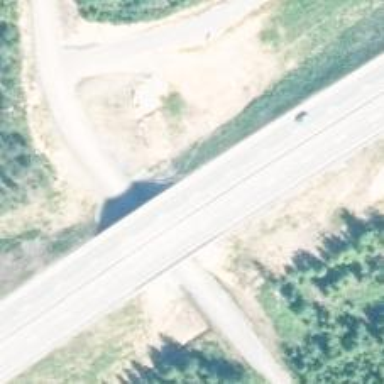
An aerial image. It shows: Trunk highway.